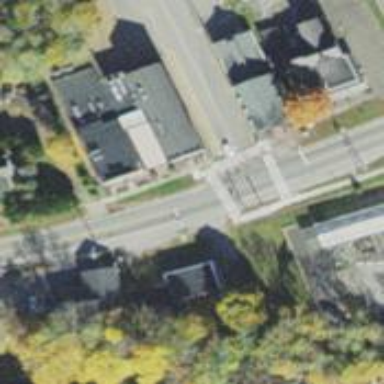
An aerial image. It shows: Unmarked crossing on the road.